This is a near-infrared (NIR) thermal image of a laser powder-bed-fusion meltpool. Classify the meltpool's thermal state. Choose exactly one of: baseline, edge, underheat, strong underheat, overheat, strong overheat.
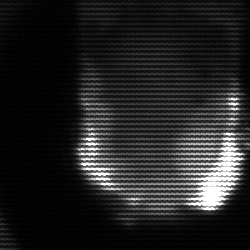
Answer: baseline